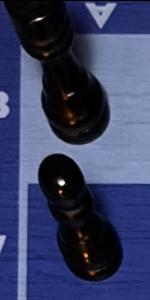
Label: Pawn_Black